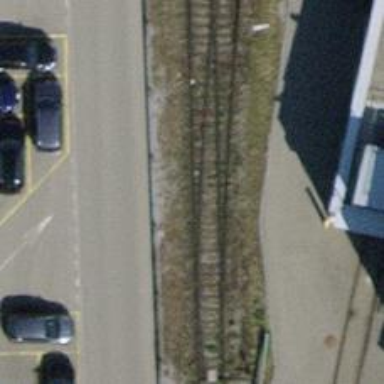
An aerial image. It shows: Railway switch.